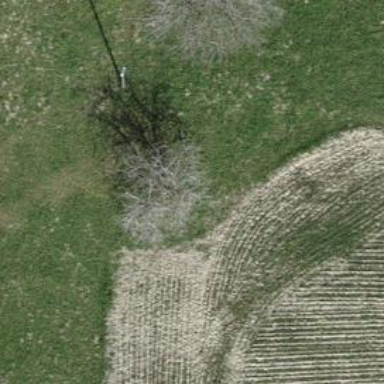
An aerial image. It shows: Beautiful tree in nature.